Field crop: maize
Growth stage: 2
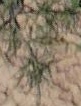
Species: salsola